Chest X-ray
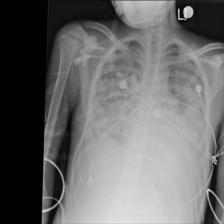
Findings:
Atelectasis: negative
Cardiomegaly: negative
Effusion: negative
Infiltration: positive
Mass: negative
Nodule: positive
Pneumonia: negative
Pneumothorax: negative
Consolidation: negative
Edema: negative
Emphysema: negative
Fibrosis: negative
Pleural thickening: negative
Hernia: negative